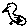
Label: bird